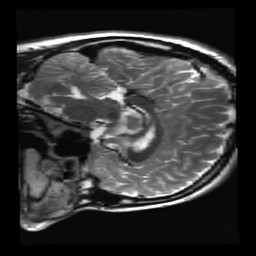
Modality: T2w
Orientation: sagittal
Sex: male
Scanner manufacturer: ge
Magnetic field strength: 3 T
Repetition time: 5 s
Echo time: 0.1005 s